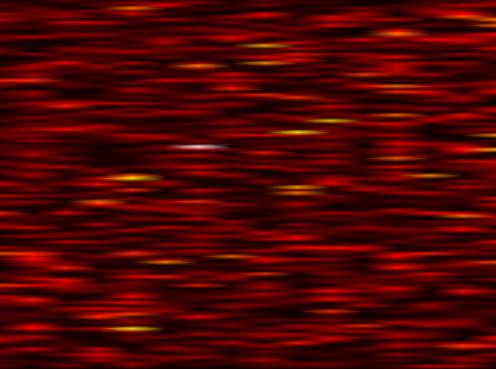
Label: UFMC